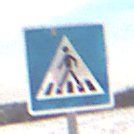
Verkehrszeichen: FussgaengerueberwegRechts
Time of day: MorningAfternoon
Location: Outdoor (Nature)
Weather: Overcast
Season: Winter
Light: Natural